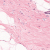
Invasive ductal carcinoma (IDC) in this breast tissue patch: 0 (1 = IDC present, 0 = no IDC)